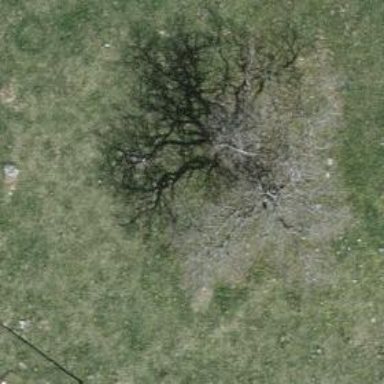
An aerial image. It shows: Deciduous tree with broadleaved leaves.